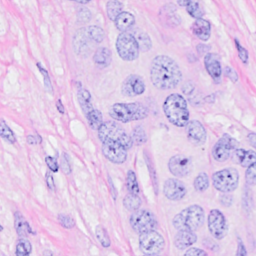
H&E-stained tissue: Breast